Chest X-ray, AP view. Patient: 45 years old, sex M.
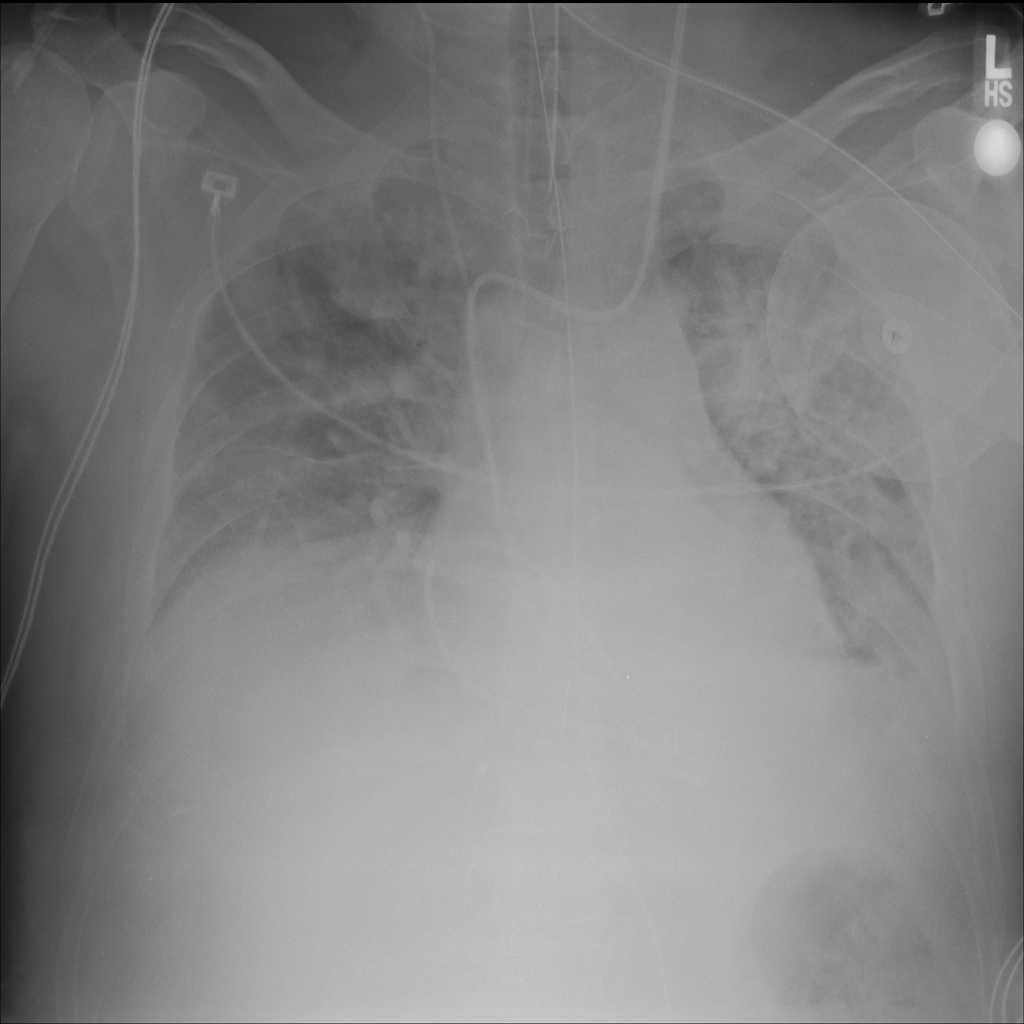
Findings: No Finding